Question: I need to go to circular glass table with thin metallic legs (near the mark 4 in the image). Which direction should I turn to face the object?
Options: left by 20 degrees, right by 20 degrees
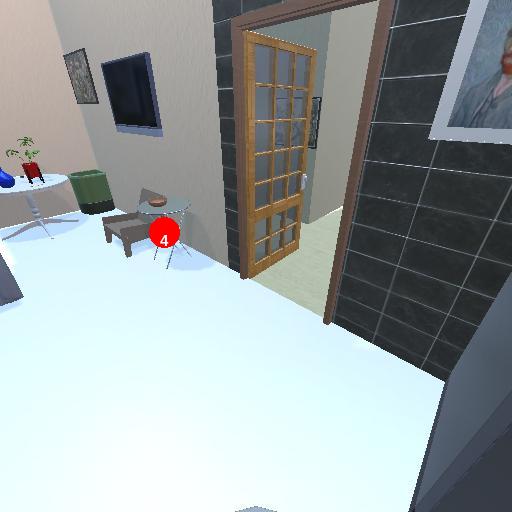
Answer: left by 20 degrees